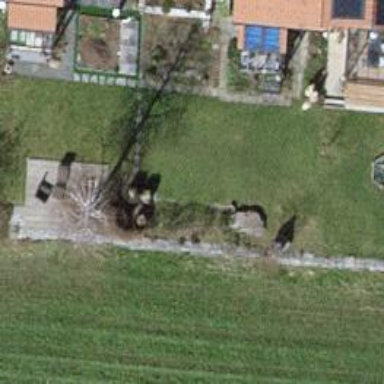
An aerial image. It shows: Urban tree adds touch of nature to the surroundings.